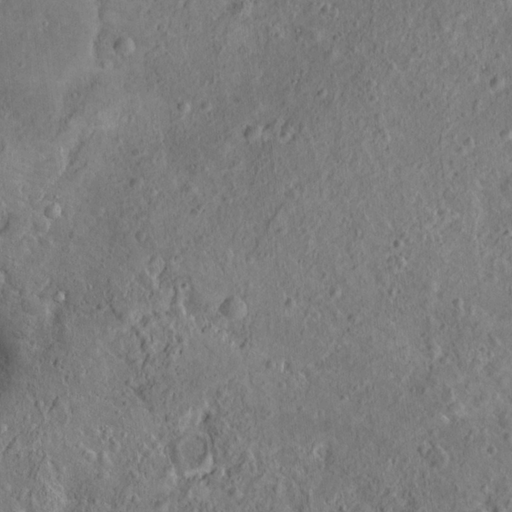
Classes present: Background, Cone